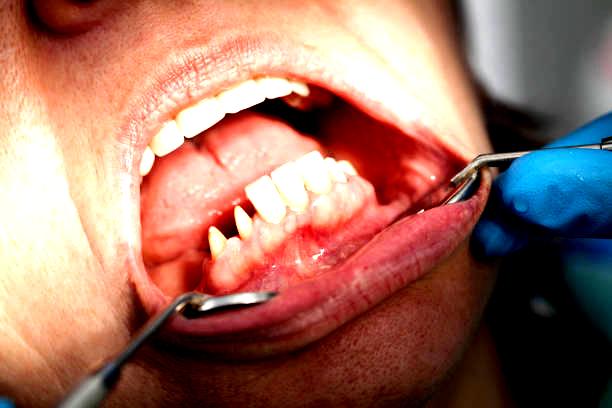
Condition: hypodontia